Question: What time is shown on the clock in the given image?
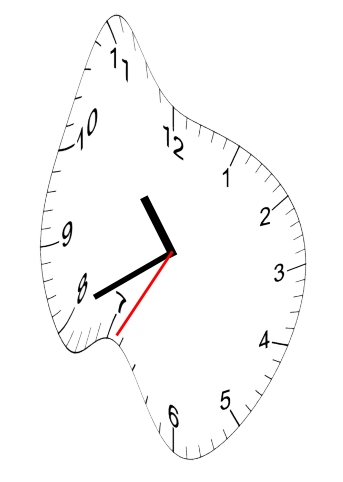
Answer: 10:40:35